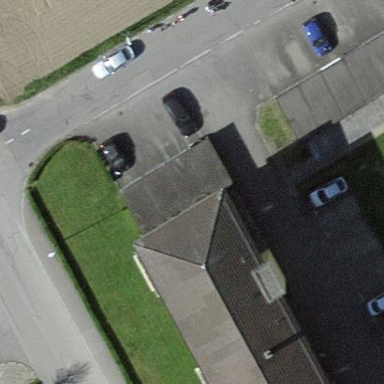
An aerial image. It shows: Flat roofed garages.